Field crop: tomato
Growth stage: 2
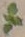
Species: solanum